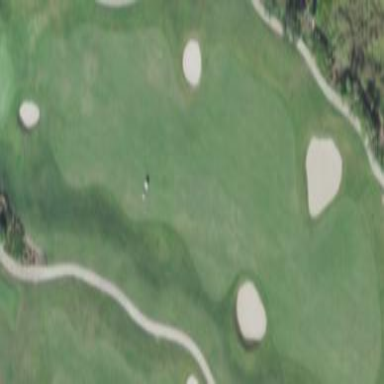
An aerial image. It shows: Grassy area designated as golf fairway.